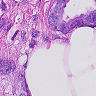
Metastatic tissue present: yes